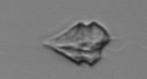
Label: Protoperidinium